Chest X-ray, AP view. Patient: 54 years old, sex F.
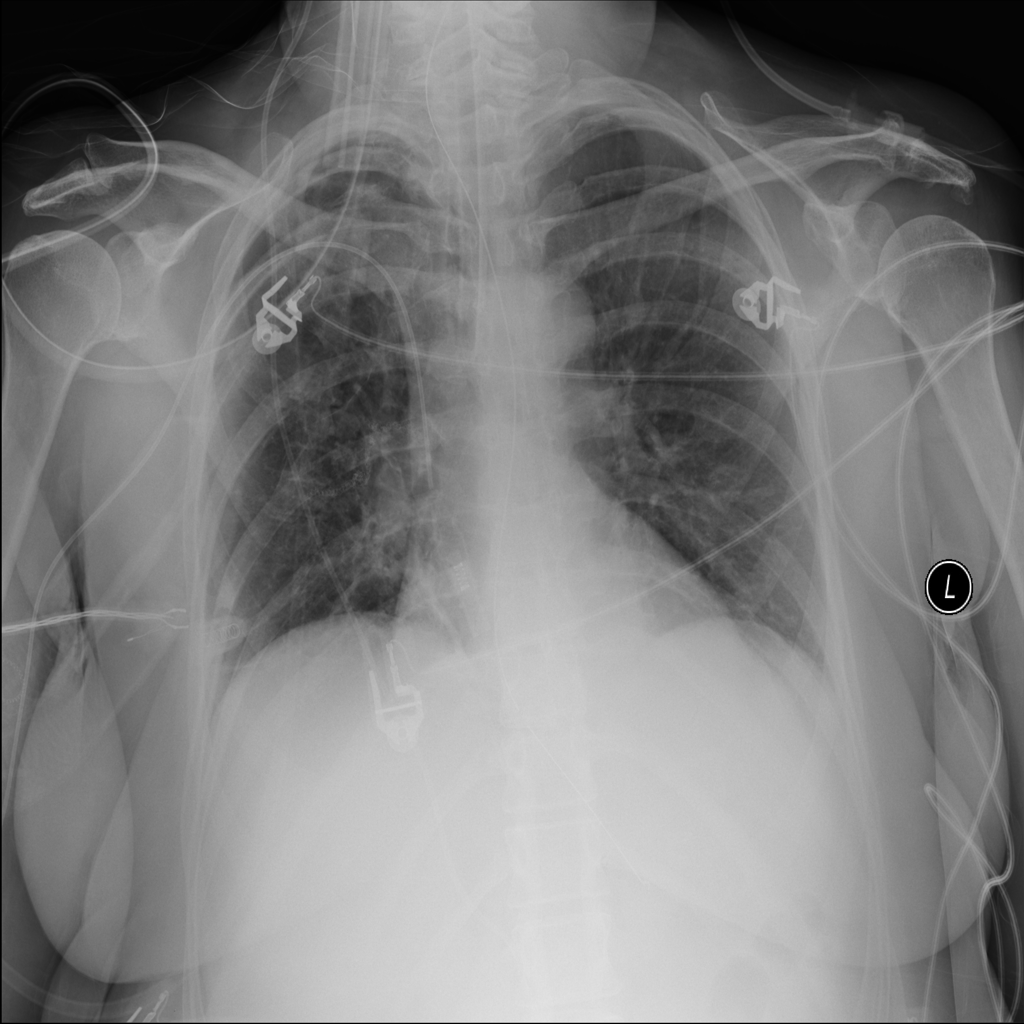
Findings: No Finding